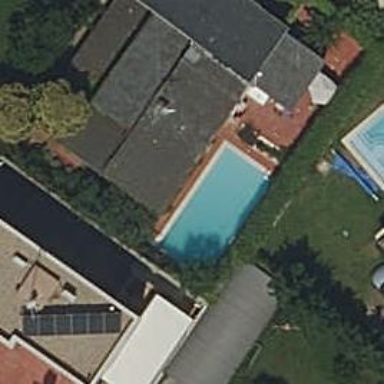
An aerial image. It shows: Swimming pool located in leisure land.